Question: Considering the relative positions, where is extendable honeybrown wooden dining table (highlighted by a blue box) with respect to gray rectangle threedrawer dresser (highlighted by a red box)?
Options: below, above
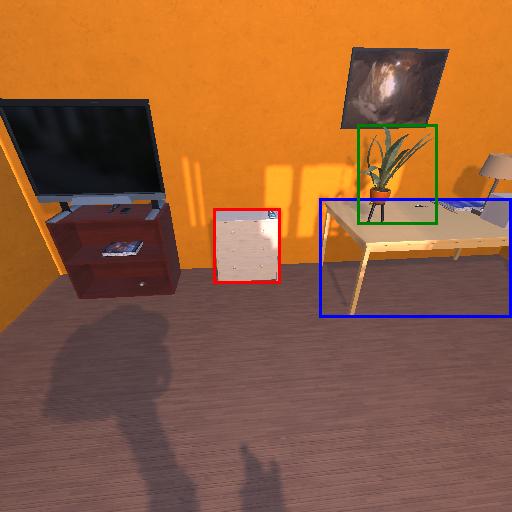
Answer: below